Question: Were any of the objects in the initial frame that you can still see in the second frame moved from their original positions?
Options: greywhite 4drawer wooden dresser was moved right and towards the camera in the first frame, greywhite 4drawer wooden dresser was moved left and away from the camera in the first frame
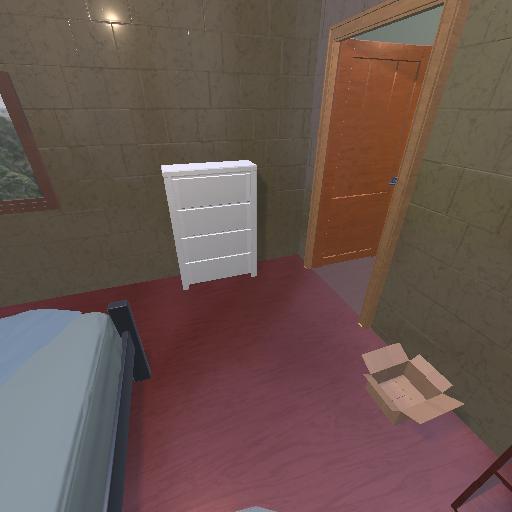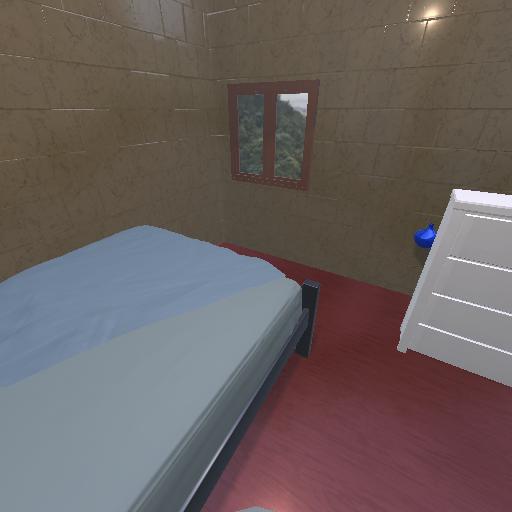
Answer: greywhite 4drawer wooden dresser was moved right and towards the camera in the first frame